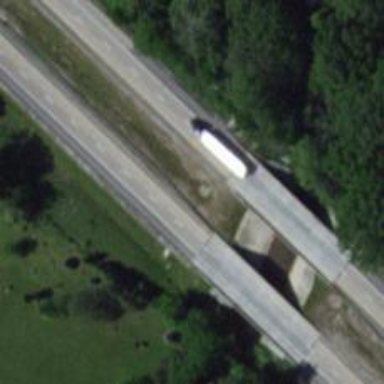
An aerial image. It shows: Bridge over motorway.